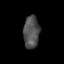
Tissue: skin
Cell type: Others
Senescence score: 0.8253
Nuclear area (px): 508
Mean DAPI intensity: 80.443